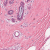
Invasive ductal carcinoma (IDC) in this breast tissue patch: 0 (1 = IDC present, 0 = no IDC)